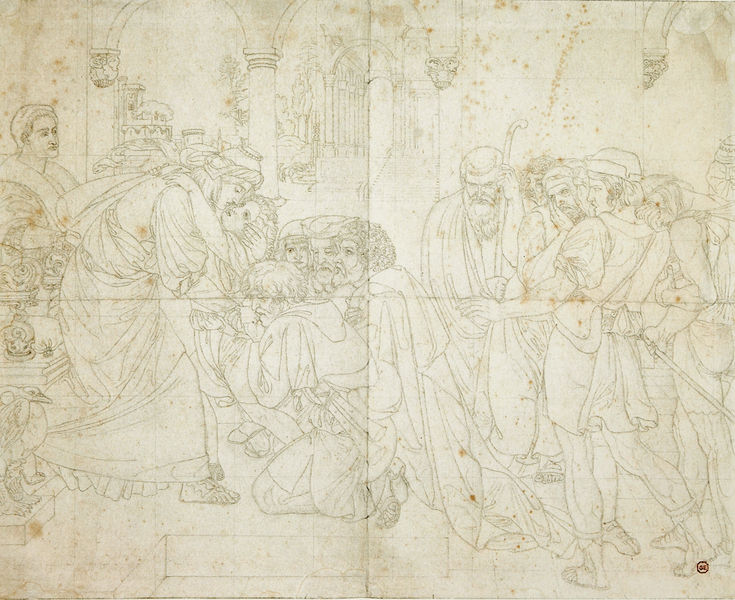
Titel: Joseph gibt sich seinen Brüdern zu erkennen. Entwurf für ein Fresko der Casa Bartholdy
Künstler: Peter Cornelius
Standort: Schweinfurt
Institution: Sammlung Georg Schäfer
Schlagwörter: adler, baum, fuß, gruppe, hand, mann, weiß, bäume, frauen, menschen, stadt, braun, frau, grau, hell, hintergrund, hut, kleid, männer, schwarz, skizze, säule, säulen, tisch, zeichnung, blick, schloss, menge, versammlung, alt, bart, bärte, jung, mütze, mützen, richter, architektur, augen, blass, diener, entsetzen, falten, faru, kleidung, rahmen, trauer, innenraum, kirche, gewand, haare, mantel, sessel, gewänder, kind, personen, saum, blatt, gebeugt, gotik, krone, locken, renaissance, zart, stock, kopfbedeckung, füße, klar, kuss, küssen, liebe, papier, umarmung, umrisse, bogen, stab, studie, grafik, vergilbt, linien, pilaster, sepia, rundbogen, romantik, treppe, gefolge, kaiser, könig, soldaten, thron, stufe, stufen, sandalen, faltenwurf, junge, scham, fein, geschlossen, striche, umriss, halle, bögen, barfuss, gang, arkade, antike, hausherr, kloster, orient, münchen, palast, abschied, linie, radierung, schwert, waffen, knien, bleistift, degen, beten, gebet, entwurf, arkaden, kapitelle, rom, kapitell, flecken, pergament, römer, jüngling, pelzkragen, beugen, stäbe, grab, jesus, antik, götter, schmerz, toga, knieend, kniend, liebende, mittelalter, rundbögen, heiliger, tempel, konsolen, heilige, begrüßung, hirtenstab, verehrung, wanderstab, jünger, maria, anbetung, bittende, gravure, tunika, hirte, hirten, schäfer, rötel, vertiefung, knick, handkuss, fresco, auferstehung, bitten, römisch, betteln, säulengang, nackte füsse, federzeichnung, colonne, aufriss, michelangelo, atrium, agora, esquisse, dessin, wasserflecken, sokrates, knicke, berater, apostel, sandale, figurengruppe, thronen, baton, phönix, thronsaal, judas, gnade, altertum, faltspuren, kapitele, groupe, fail, untertanen, untertan, erlass, hirtensatb, lockken, risss, umarmumg, vorwurf, mariage, fête, baiser, linienzeichnung, der verlorene sohn, kienend, mäünner, krone stab, simmon, knickspuren